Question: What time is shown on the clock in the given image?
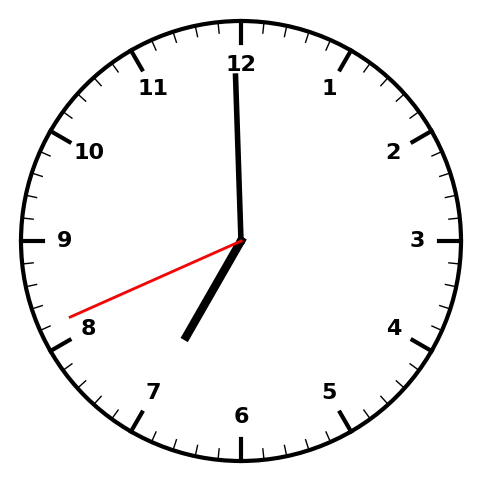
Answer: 06:59:41